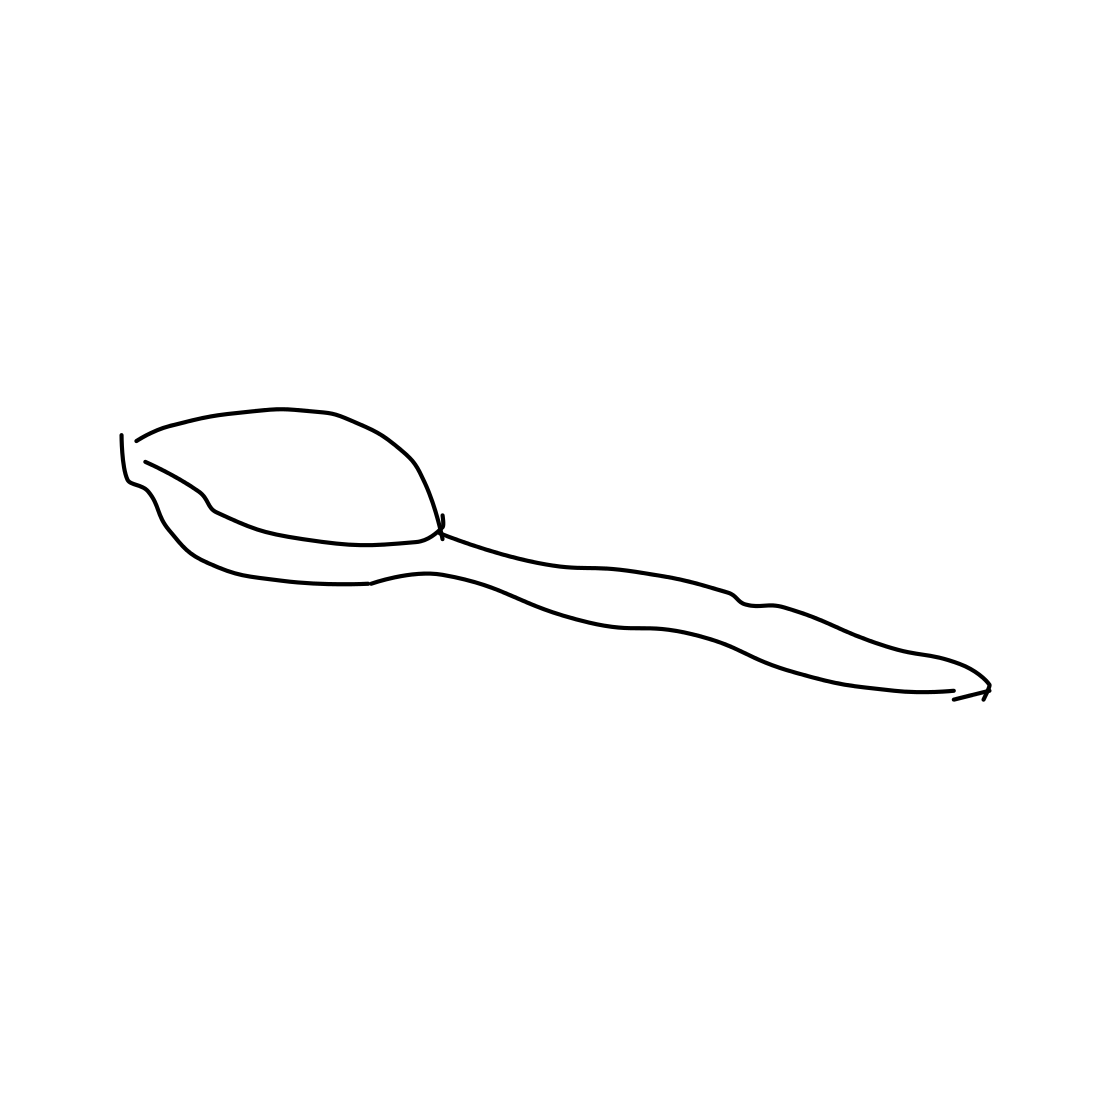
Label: spoon